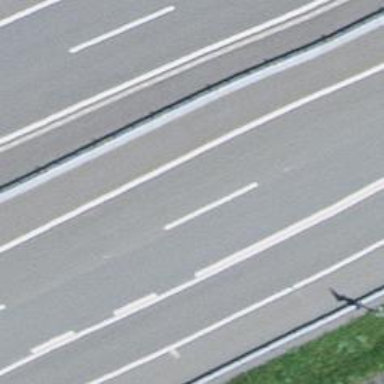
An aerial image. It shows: Motorway junction.